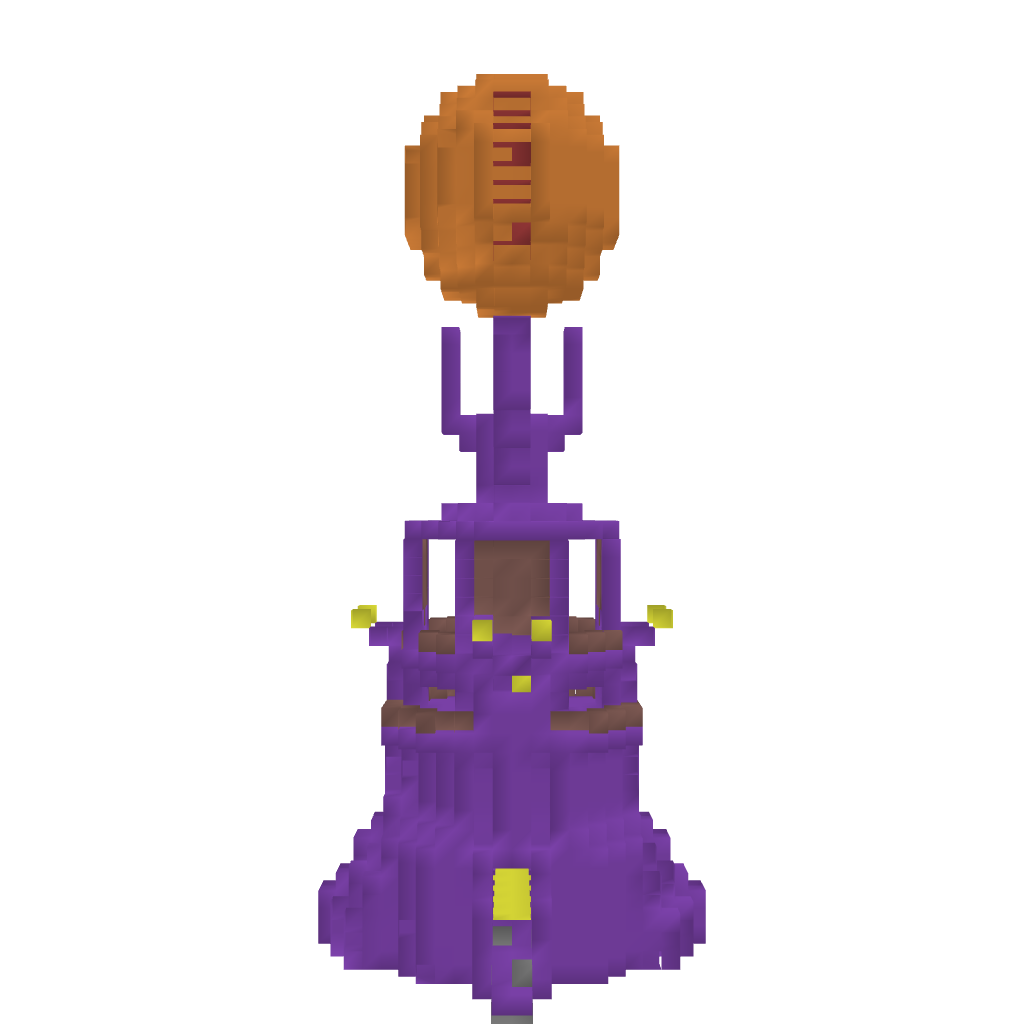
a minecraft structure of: The Tower of Orthac bad low quality